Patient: sex M, age 25
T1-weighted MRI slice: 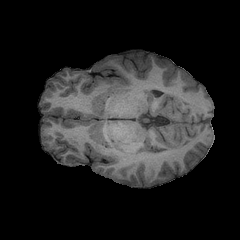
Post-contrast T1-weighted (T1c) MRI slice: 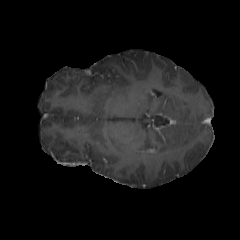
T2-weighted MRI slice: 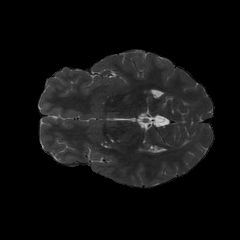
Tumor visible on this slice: no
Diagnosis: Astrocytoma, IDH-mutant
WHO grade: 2